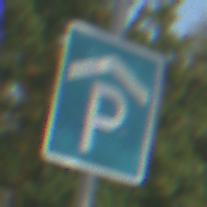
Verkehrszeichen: Parkhaus
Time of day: MorningAfternoon
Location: Outdoor (Suburban)
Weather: PartlyCloudy
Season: NotSpecified
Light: Natural